Field crop: maize
Growth stage: 1
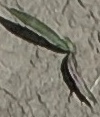
Species: sorghum